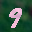
Label: 9